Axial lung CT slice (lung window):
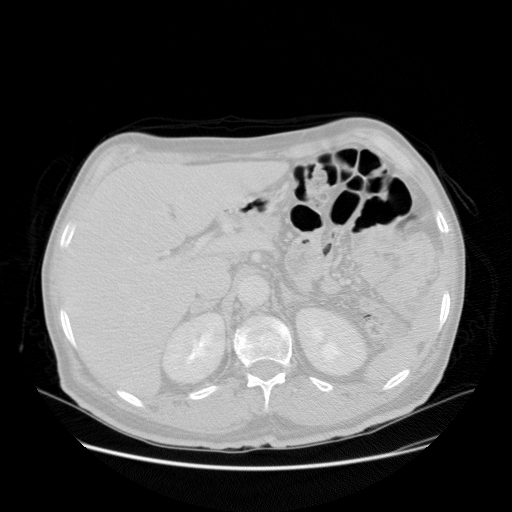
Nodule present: no